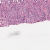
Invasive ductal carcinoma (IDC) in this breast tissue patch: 1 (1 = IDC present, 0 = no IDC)